Aerial crown-view tile of a tropical tree (Barro Colorado Island, Panama), acquired 20250818:
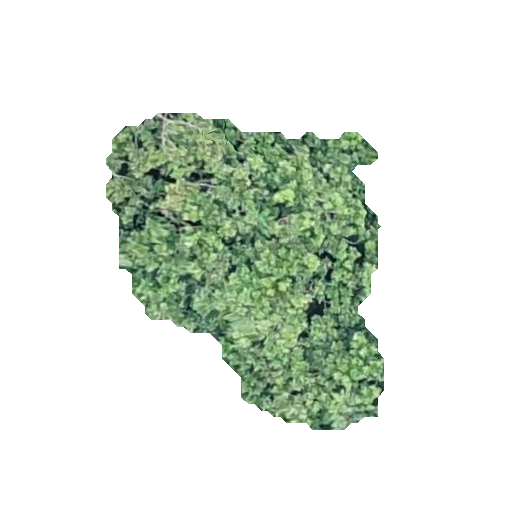
Species: Anacardium excelsum
GBIF accepted scientific name: Anacardium excelsum
Crown area: 89.525 m²